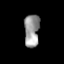
Tissue: lung
Cell type: Epithelial cells
Senescence score: 0.2336
Nuclear area (px): 486
Mean DAPI intensity: 153.3